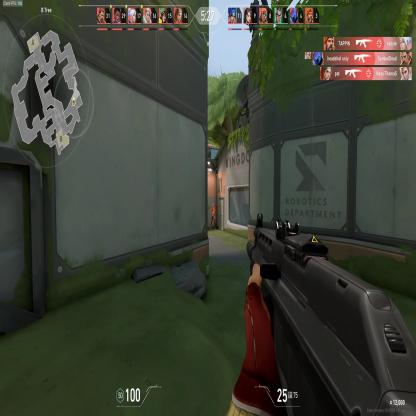
Label: enemy